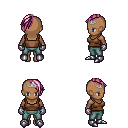
a pixel art fantasy rpg character, female body template, human, dark skin, brown pirate shirt, teal pants, pink long mohawk hairstyle, silver tiara, metal gloves, metal boots, four views (front, back, left, right), 2x2 character sprite sheet, small pixel art, hard edges, no anti-aliasing